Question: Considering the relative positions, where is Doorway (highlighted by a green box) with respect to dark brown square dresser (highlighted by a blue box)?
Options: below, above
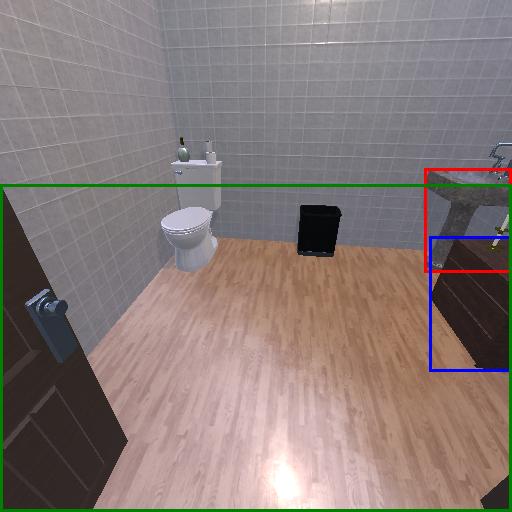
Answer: below